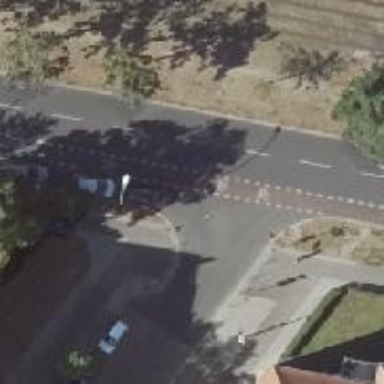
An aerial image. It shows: Unmarked crossing on the road.